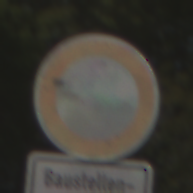
Verkehrszeichen: VerbotFahrzeugeAllerArt
Zusatzzeichen unten: SonstigeFahrzeugePersonengruppenFrei1
Umgebung: Outdoor, Nature
Tageszeit: Midday
Wetter: Clear
Licht: Natural
Jahreszeit: NotSpecified
Kontrast: HighContrast